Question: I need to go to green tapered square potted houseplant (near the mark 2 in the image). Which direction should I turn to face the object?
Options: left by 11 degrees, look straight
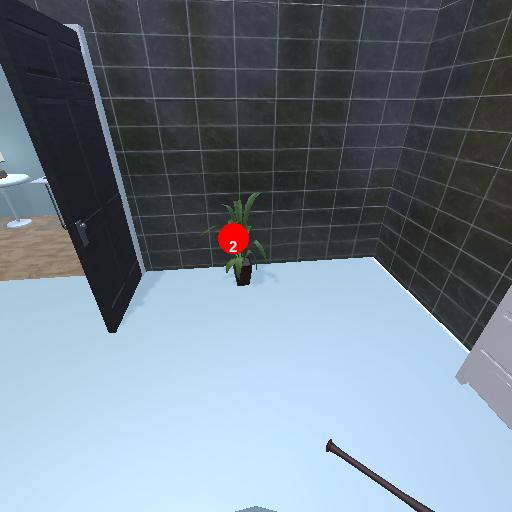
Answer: left by 11 degrees